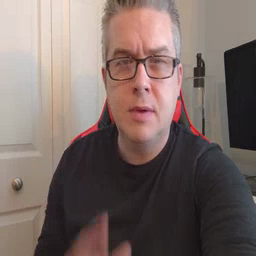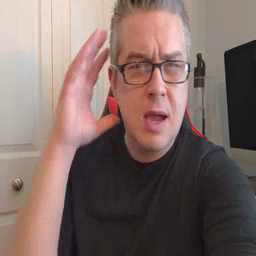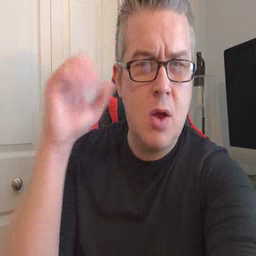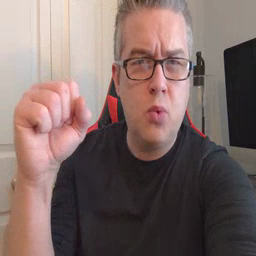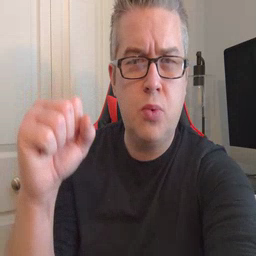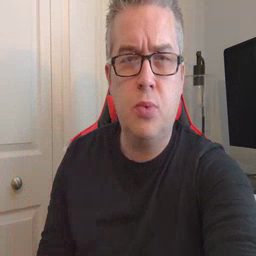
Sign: loud